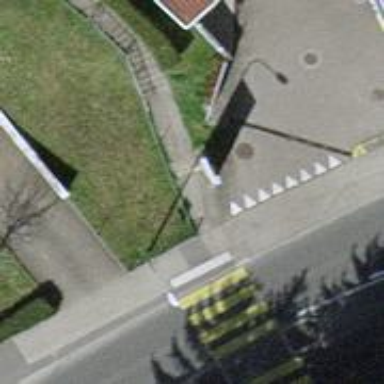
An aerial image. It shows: Footway with concrete surface.